Question: So I'm making a game with an infinitaly expandable length of numbers and I've gone to 2.1 Billion. This gives an overflow error.
> Arithmetic operation resulted in an overflow.
In my code I have these two variables:
'''
Dim coal As BigInteger
Dim totalCoal As BigInteger
'''
And these two app settings I save them to:

'''
My.Settings.coal = coal.ToString()
My.Settings.totalCoal = totalCoal.ToString()
'''
I can't post more than 2 links so ill link a .rar file with the images in it.
<URL>
My main concern is not being able to fix this issue as I have already distributed the application link. I need to know how to make the values unlimited in length of large numbers.
'''
' Import Code
Dim data As New StreamReader("C:\Temp\Data.txt")
Dim value As String = ""
Dim dataArray(1) As String
Dim i As Integer = 0
Dim setValue As Integer = 0
Do Until data.Peek = -1
'Get 1 Value from Text File at a time
value = data.ReadLine()
'Place Value into Array
dataArray(i) = value
'Output
saveValues.Items.Add(dataArray(i))
'Set Values
If setValue = 0 Then
My.Settings.coal = saveValues.Items(0)
setValue = 1
ElseIf setValue = 1 Then
My.Settings.totalCoal = saveValues.Items(1)
setValue = 2
End If
i += 1
If setValue = 2 Then
Application.Restart()
End If
Loop
' Export Code
saveValuesSet.Text =
My.Settings.coal & Environment.NewLine &
My.Settings.totalCoal
Using writer As StreamWriter = New StreamWriter("C:\Temp\Data.txt")
writer.WriteLine(saveValuesSet.Text)
End Using
'''
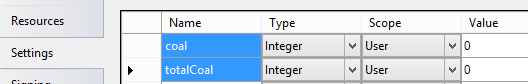
Answer: 2 billion is the maximum value for the 'Integer' data type, you can use 'Long' instead to allow you to go up to about 9 * 10^18.
If you want to use numbers that can be of any size at all, you should look at <URL>. You will need to add a reference to System.Numerics to your project in order to use BigInteger.
If you want to store a BigInteger in Settings, you could create a Setting with type String and store the string representation there (of course the String could be extremely long).
'''
My.Settings.BigIntegerString = myBigInteger.ToString
'''